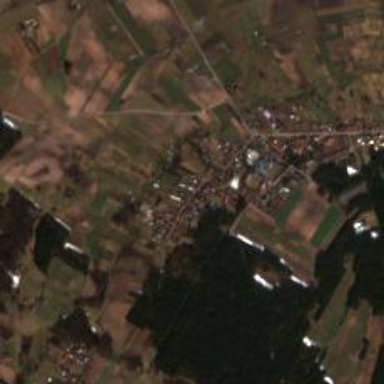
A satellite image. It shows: Village area.